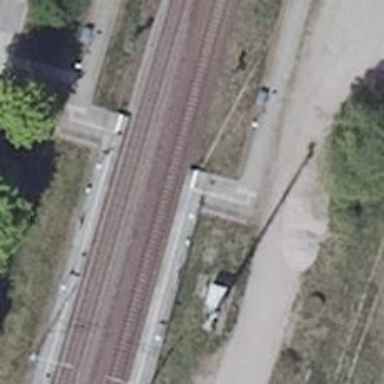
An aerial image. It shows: Platform for public transport and railway.